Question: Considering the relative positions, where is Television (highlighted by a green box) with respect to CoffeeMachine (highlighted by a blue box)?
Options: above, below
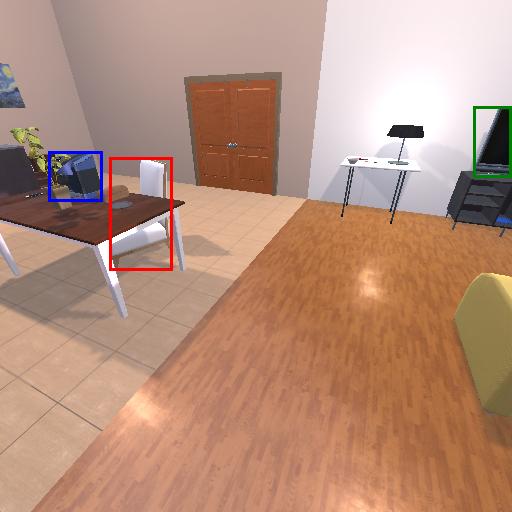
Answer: above